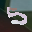
Label: 5